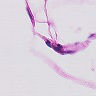
Metastatic tissue present: no